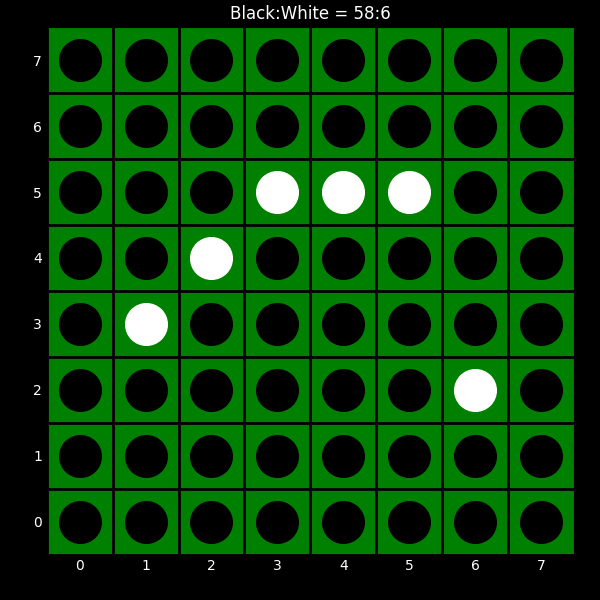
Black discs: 58
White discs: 6